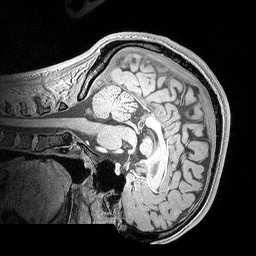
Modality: MP2RAGE
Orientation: sagittal
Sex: male
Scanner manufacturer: siemens
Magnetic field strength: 3 T
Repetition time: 5 s
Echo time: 0.00292 s